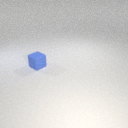
small blue rubber cube